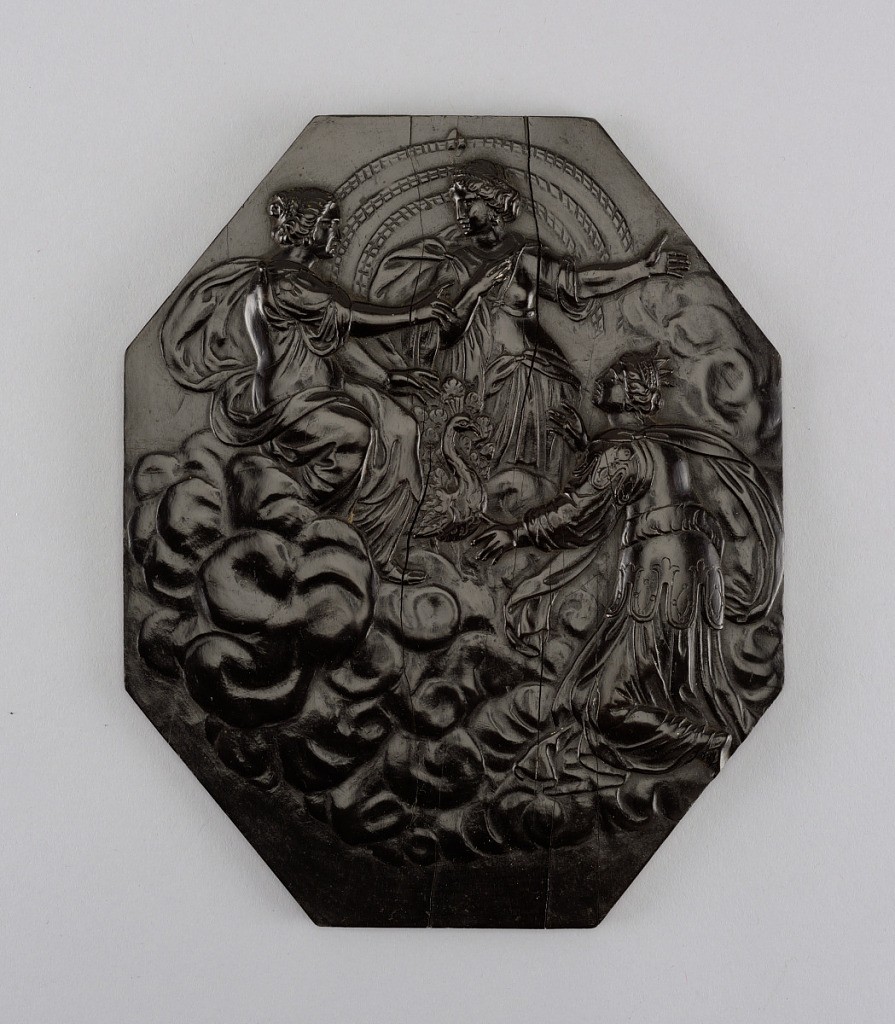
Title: Plaque
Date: early 17th century
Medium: Ebony, carved
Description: Juno with Peacock?